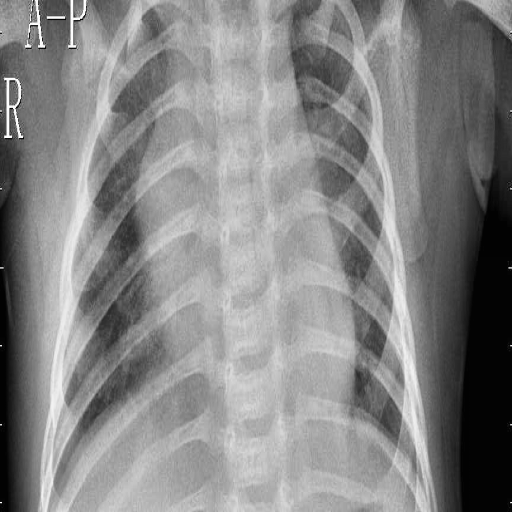
Finding: PNEUMONIA